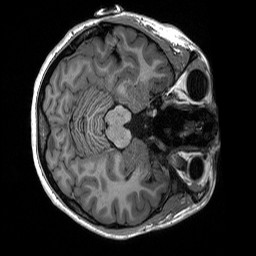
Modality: T1w
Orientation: axial
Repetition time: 8 s
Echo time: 0.066 s